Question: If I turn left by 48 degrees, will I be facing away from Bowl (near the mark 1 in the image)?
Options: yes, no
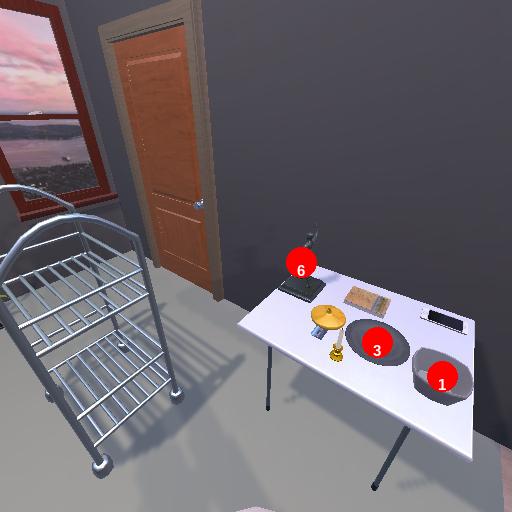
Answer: yes